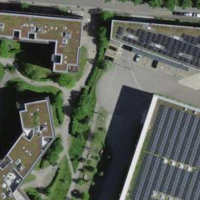
EUNIS habitat code: 54
Species observed at this site:
Buteo buteo
Ficaria verna
Veronica persica